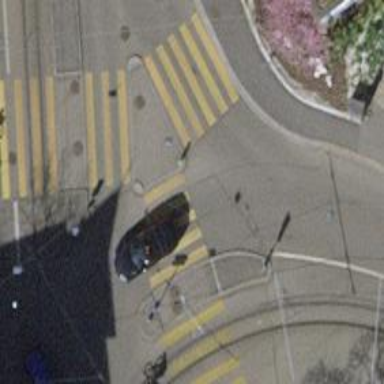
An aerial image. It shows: Kerb barrier.